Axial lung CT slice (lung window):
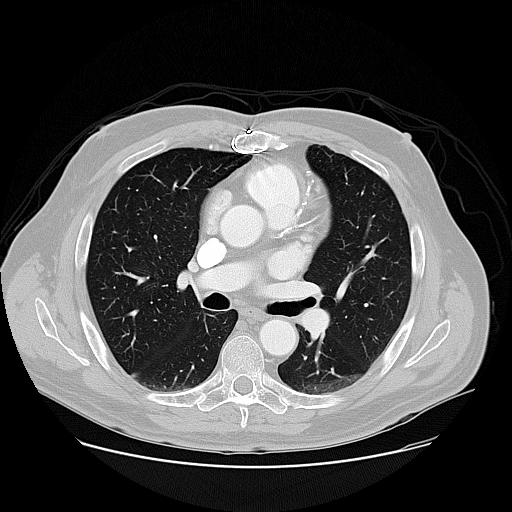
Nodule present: no